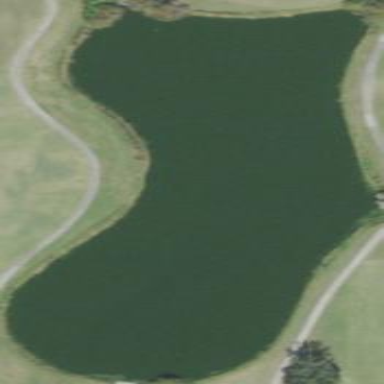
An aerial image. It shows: Water hazard on golf course.